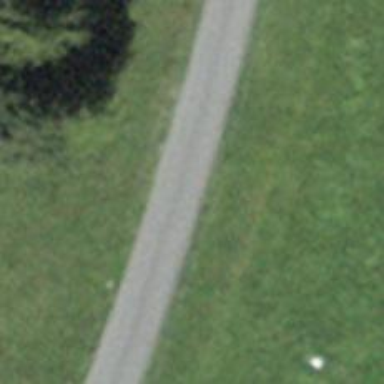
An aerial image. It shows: Unclassified road with asphalt surface.